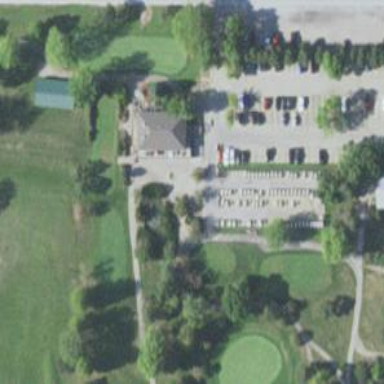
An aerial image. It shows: Service road used as golf cart path.